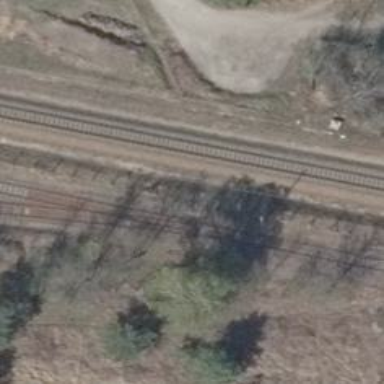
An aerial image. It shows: Railway switch.